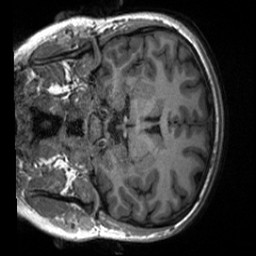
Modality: T1w
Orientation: coronal
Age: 21
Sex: female
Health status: healthy
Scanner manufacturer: siemens
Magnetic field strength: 3 T
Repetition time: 2 s
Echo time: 0.00232 s